Question: When I create a check constraint using the test script below, then data which violates the constraint is still allowed into the table, and the constraint is still shown as trusted.
I realize that the check constraint does not check for NULLs correctly (it includes 'column = null' instead of 'column IS null'), but I would still expect that SQL Server would not allow the 'ASDF', '3', or NULL values, because the check condition evaluates as false against these values. Can someone explain why this check constraint is allowing the following values: NULL, '3', 'ASDF'?
If I change the constraint condition to '(checkMe is null or checkMe = '1' or checkMe = '2')', then it works as expected.
SQL Server version: Microsoft SQL Server 2008 R2 (SP2) - 10.50.4000.0 (X64)
'''
CREATE TABLE dbo.testCheck(checkMe varchar(50));
go
'''
insert data into the table
'''
INSERT INTO dbo.testCheck(checkMe)
VALUES ('1'),('2'),(NULL),('3');
GO
'''
add constraint, with check so that existing data should be checked. I would expect that both the NULL and '3' violate this check, but it somehow succeds.
'''
ALTER TABLE dbo.testCheck WITH CHECK
ADD CONSTRAINT ck_testCheck
CHECK (checkMe = null or checkMe = '1' or checkMe = '2');
GO
'''
Attempt to insert invalid data after check constraint has been add... this succeeds?
'''
INSERT INTO dbo.testCheck(checkMe) VALUES('ASDF');
GO
'''
Show the table contains invalid data, and that this constraint is marked as trusted, meaning all data in the table has been verified against the constraint
'''
SELECT *
--this is the same logic as in the check constraint, shows 3 rows that do not pass
, checkConstraintLogic = case when (checkMe = null or checkMe = '1' or checkMe = '2') then 'PASS' else 'FAIL' end
FROM dbo.testCheck;
go
SELECT parentObject = isnull(OBJECT_SCHEMA_NAME(k.parent_object_id) + '.', '') + OBJECT_NAME(k.parent_object_id)
, k.name, k.is_not_trusted
FROM sys.check_constraints k
WHERE k.parent_object_id = object_id('dbo.testCheck')
ORDER BY 1;
GO
'''
Script output:

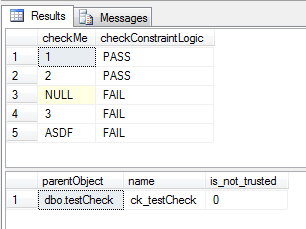
Answer: Check constraints are different from a WHERE clause in that CHECK allows a modification if the expression evaluates to a null marker. TO clarify: A WHERE clause filters out rows for which the expression evaluates to or a ; a Check constraint only filters out modifications that evaluate to .
The expression you have written always evaluates to null, since it has a comparison to null inside it. Change '= null' to 'is null'.
Additionally, different usages of Check constraints have different defaults for CHECK/NOCHECK, so you should get in the habit of always specifying it.
Try the following.
'''
ALTER TABLE dbo.testCheck WITH CHECK
WITH CHECK
ADD CONSTRAINT ck_testCheck
CHECK (checkMe IS null or checkMe = '1' or checkMe = '2');
'''
Edit: Re "but I'm wondering why this example evaluates to True", as you've worked out, your example evaluates not to but to a , which the Check constraint allows. Sorry, I should have explained it a bit better.